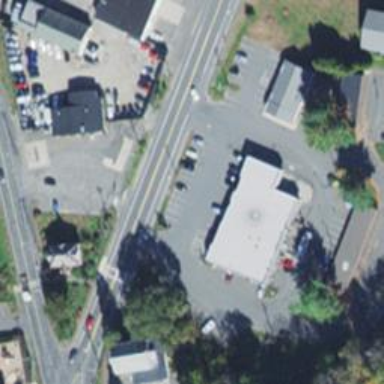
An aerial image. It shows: Convenience shop.